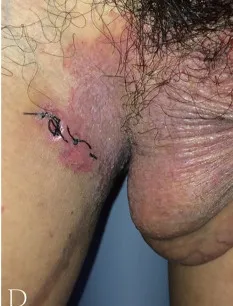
(D-F) Almost all of the warty papules subsided after 5 days of treatment.
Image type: medical_photograph (other_medical_photograph)